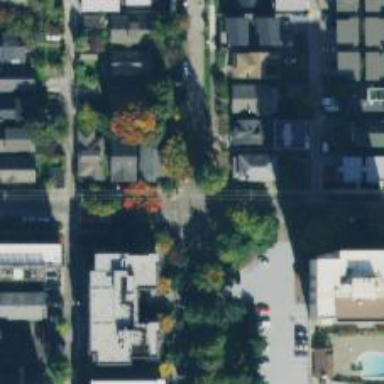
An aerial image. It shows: Residential road with separate sidewalk.